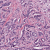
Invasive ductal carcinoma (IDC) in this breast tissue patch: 1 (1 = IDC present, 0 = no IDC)